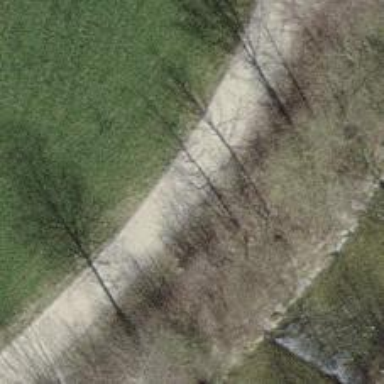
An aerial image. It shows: Gravel track with grade 2 quality.